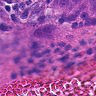
Metastatic tissue present: yes